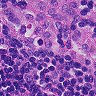
Metastatic tissue present: no